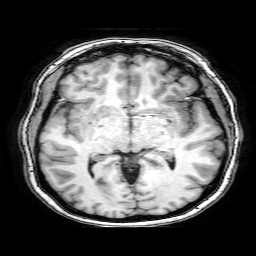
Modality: T1w
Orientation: coronal
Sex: female
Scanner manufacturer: philips
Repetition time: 0.008232 s
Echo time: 0.00377 s